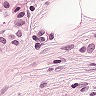
Metastatic tissue present: yes